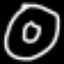
Label: donut